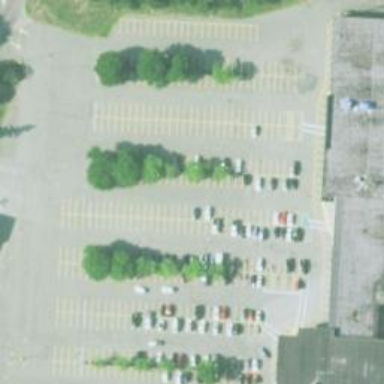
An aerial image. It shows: Retail area.